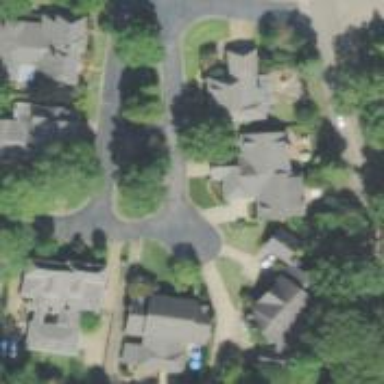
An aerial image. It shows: Residential road.